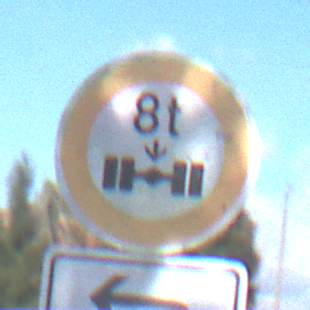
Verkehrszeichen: TatsaechlicheAchslast
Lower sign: RichtungsangabeDurchPfeile2
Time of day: MorningAfternoon
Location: Outdoor (Suburban)
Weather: PartlyCloudy
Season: NotSpecified
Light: Natural